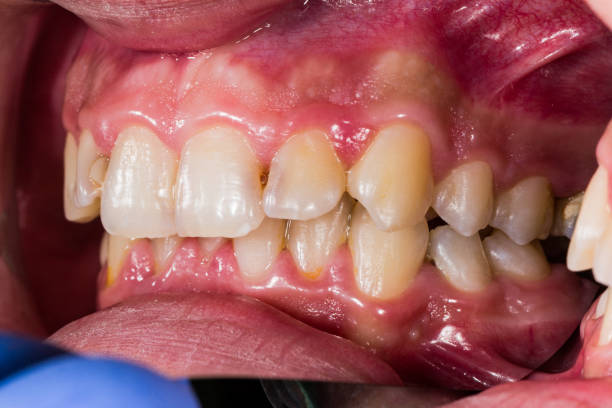
Condition: Gingivitis